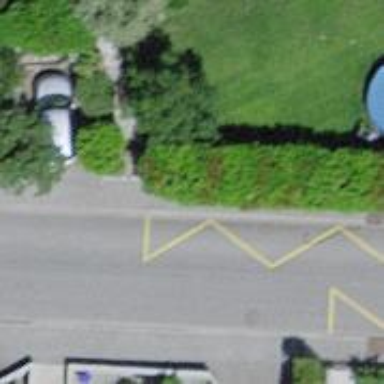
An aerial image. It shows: Bus stop with shelter. It is platform for public transport.